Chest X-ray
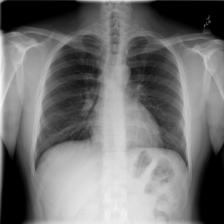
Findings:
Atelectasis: negative
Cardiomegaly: negative
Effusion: negative
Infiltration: negative
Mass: negative
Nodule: negative
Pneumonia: negative
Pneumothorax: negative
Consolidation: negative
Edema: negative
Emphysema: negative
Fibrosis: negative
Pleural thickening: negative
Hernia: negative